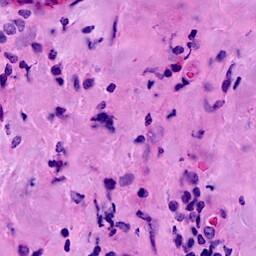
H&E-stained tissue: Breast